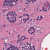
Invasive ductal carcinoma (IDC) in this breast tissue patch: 0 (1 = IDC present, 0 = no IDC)